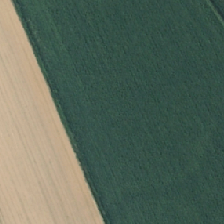
Land cover: shortrotation_cropland